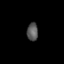
Tissue: lung
Cell type: Epithelial cells
Senescence score: 0.2105
Nuclear area (px): 192
Mean DAPI intensity: 88.885